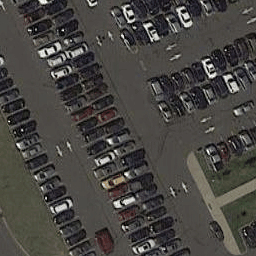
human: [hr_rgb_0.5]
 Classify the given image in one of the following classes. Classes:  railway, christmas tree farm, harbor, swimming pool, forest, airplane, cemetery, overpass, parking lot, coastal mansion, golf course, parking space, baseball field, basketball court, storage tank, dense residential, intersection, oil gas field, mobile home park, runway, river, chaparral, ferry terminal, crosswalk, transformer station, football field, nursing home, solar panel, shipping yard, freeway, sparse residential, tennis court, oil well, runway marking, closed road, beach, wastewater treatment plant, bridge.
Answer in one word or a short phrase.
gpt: parking lot